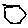
Label: hexagon